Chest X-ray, PA view. Patient: 58 years old, sex M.
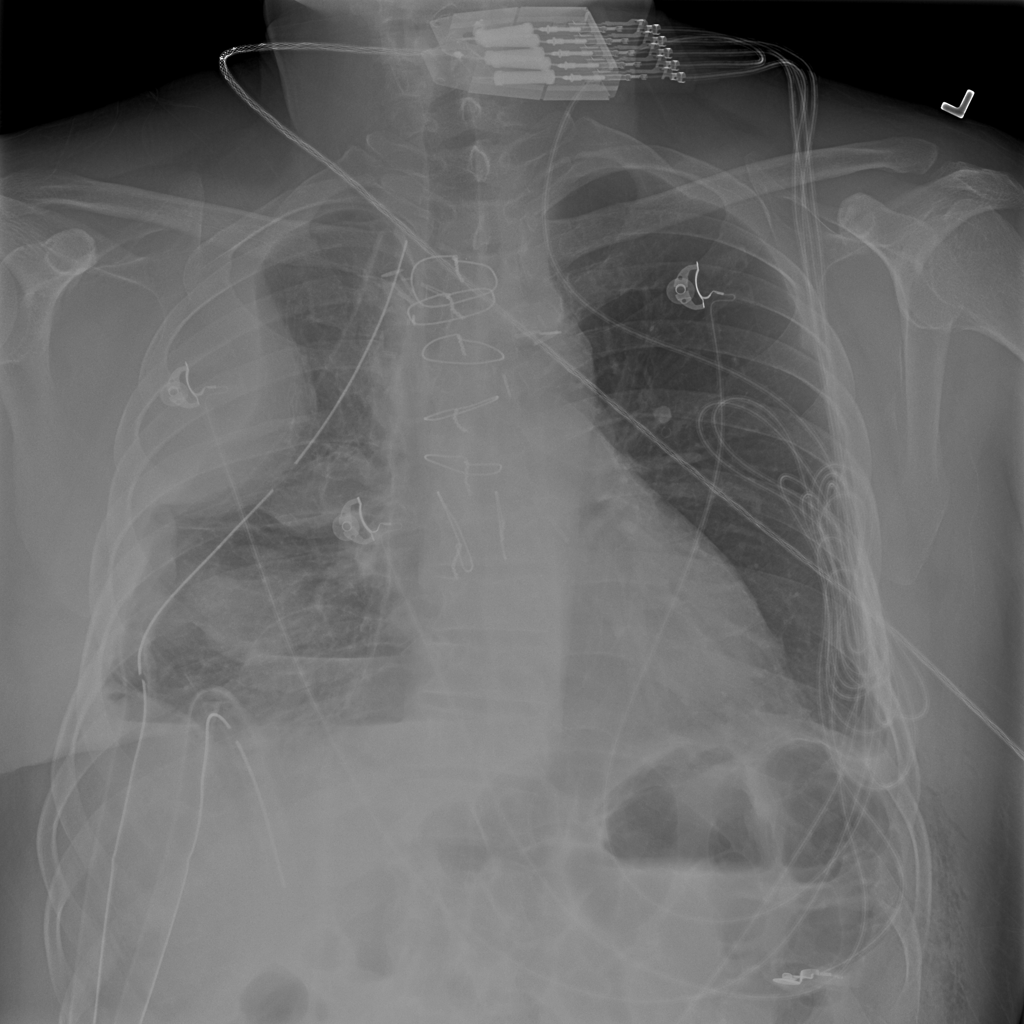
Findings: No Finding